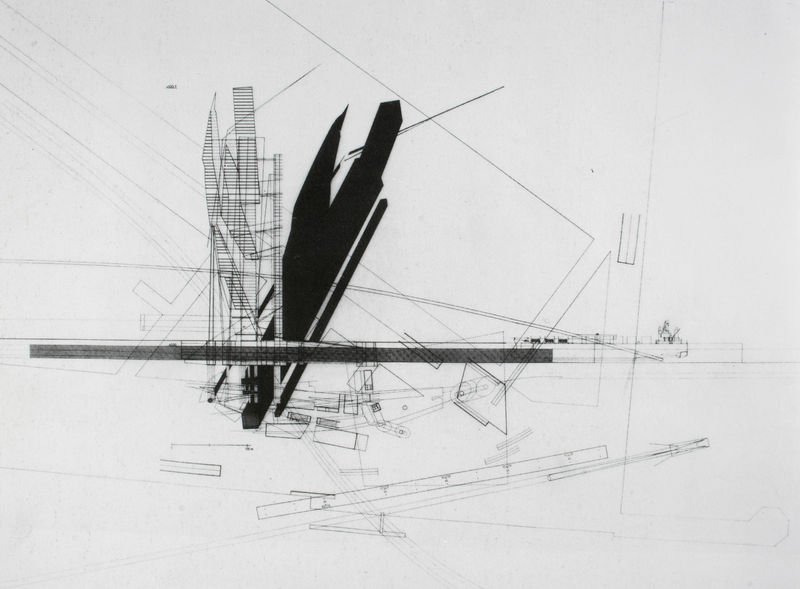
Titel: "Skyline der Medien", Hamburg, Erster Medienturm
Künstler: Coop Himmelblau
Schlagwörter: weiß, grau, kreide, schwarz, skizze, zeichnung, anlage, gebäude, architektur, ebene, turm, studie, grafik, graphik, linien, treppen, aufgang, balken, striche, tusche, kohle, schwarzweiß, bleistift, entwurf, senkrecht, dynamisch, treppenhaus, konstruktion, diagonale, waagerecht, geraden, winkel, schacht